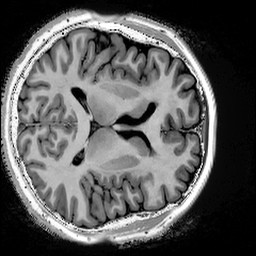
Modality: T1w
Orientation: axial
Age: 53
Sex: male
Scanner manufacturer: siemens
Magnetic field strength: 3 T
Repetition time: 5 s
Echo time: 0.00298 s